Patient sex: M
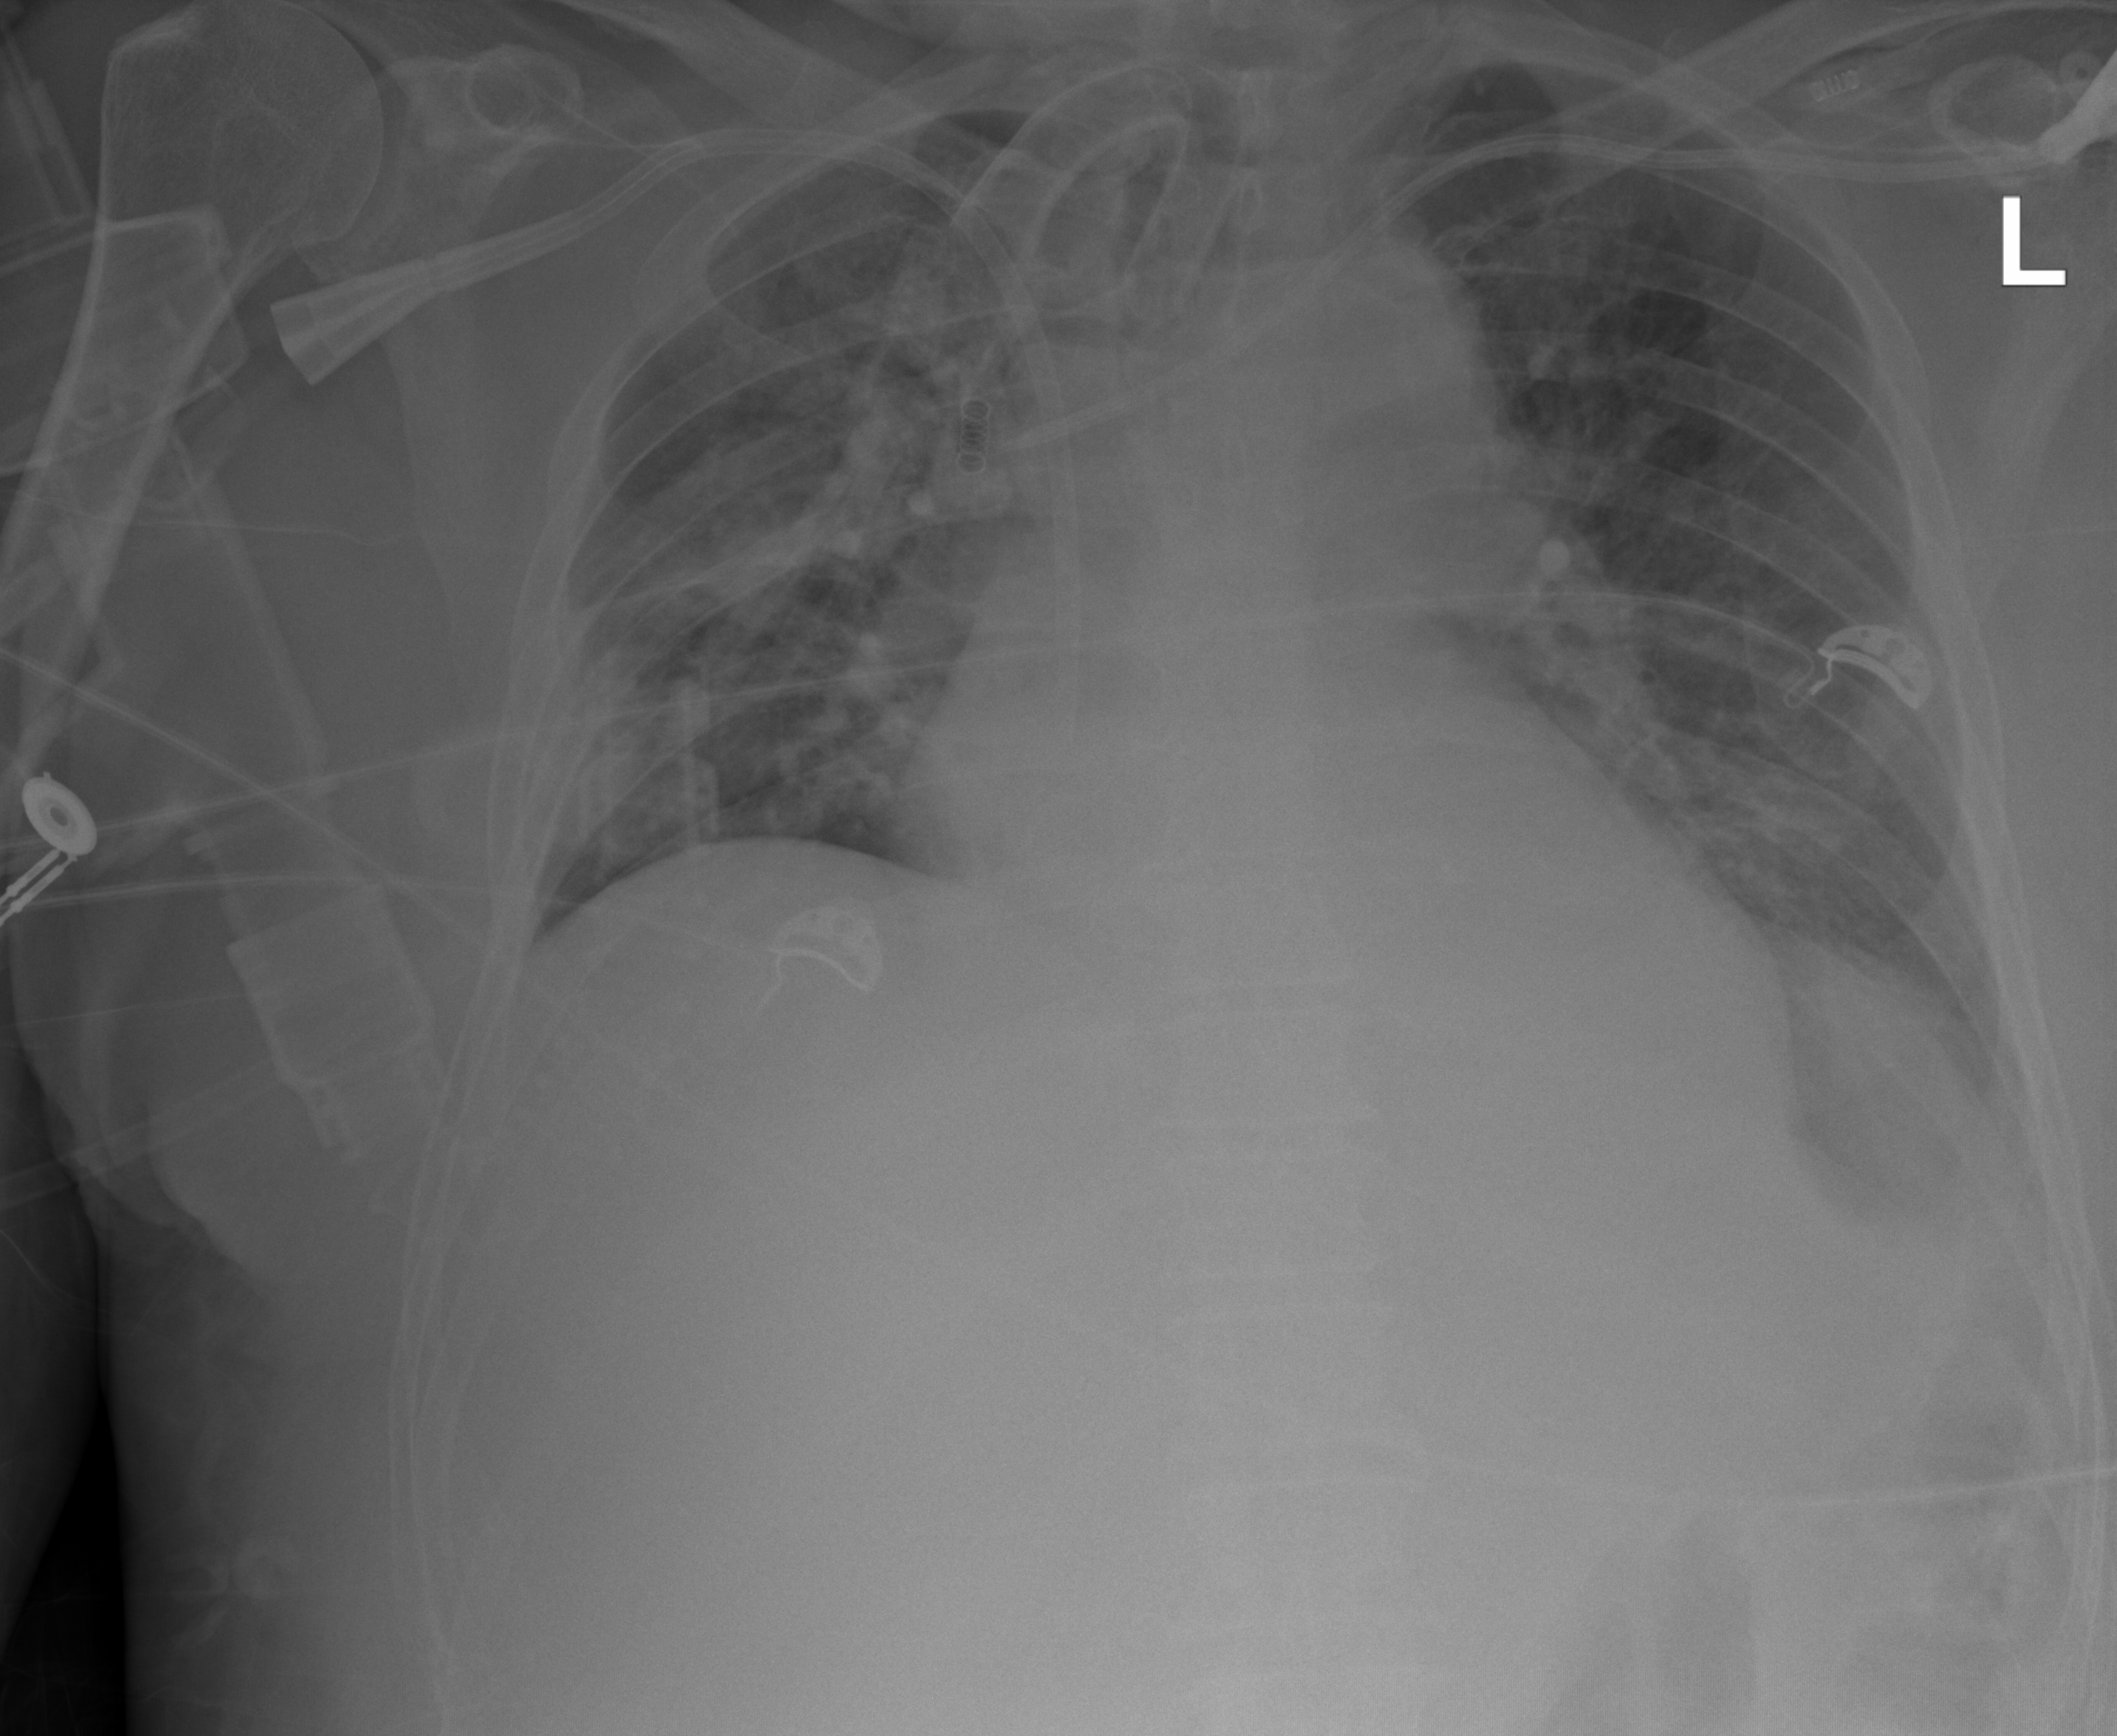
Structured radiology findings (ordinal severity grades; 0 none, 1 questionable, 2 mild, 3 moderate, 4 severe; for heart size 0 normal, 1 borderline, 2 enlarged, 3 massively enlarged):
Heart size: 2
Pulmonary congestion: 2
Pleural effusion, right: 0
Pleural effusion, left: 2
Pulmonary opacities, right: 3
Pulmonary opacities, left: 2
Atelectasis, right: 2
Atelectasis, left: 2